Interaction volume radius: 5 \u00c5
Interaction volume height: 35 \u00c5
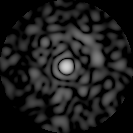
Disorder parameter: 0.8447